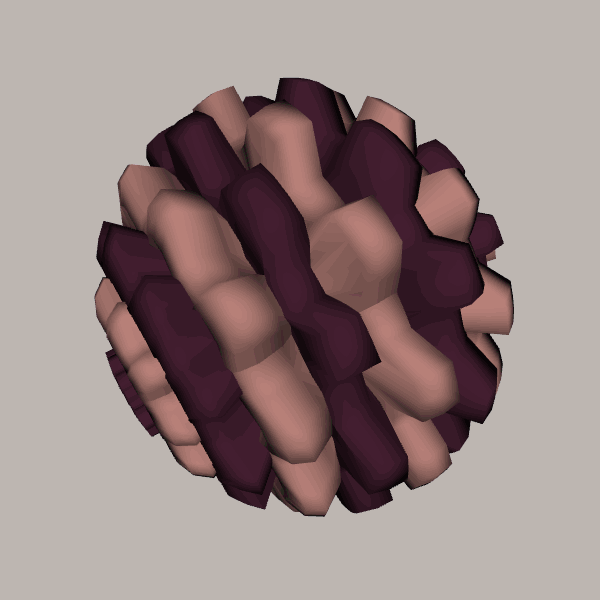
Background: light